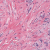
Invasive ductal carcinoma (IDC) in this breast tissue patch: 1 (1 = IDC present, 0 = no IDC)